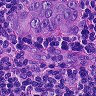
Metastatic tissue present: yes